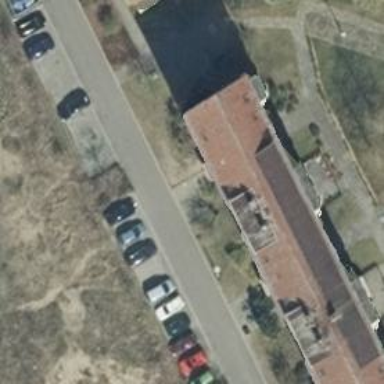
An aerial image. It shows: Gabled-roof brown apartment building.